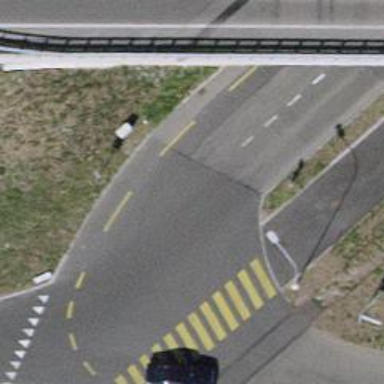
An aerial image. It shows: Unclassified road with asphalt surface. There is lane for cyclists on the left.